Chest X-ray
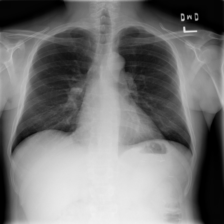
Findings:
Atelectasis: negative
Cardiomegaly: negative
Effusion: negative
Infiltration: positive
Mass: negative
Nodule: positive
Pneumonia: negative
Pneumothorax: negative
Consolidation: negative
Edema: negative
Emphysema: negative
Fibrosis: negative
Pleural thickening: negative
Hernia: negative